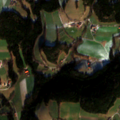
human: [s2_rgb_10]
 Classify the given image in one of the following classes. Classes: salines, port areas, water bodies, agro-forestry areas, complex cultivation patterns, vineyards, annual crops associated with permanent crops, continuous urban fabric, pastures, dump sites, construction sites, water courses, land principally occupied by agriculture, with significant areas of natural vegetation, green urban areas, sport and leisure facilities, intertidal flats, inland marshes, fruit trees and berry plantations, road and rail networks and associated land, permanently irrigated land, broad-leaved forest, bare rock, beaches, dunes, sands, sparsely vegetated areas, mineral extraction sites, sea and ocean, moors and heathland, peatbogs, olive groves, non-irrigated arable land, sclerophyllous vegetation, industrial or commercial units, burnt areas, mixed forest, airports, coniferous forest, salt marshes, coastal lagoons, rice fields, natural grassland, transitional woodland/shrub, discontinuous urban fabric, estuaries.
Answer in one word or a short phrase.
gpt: pastures, complex cultivation patterns, coniferous forest, mixed forest